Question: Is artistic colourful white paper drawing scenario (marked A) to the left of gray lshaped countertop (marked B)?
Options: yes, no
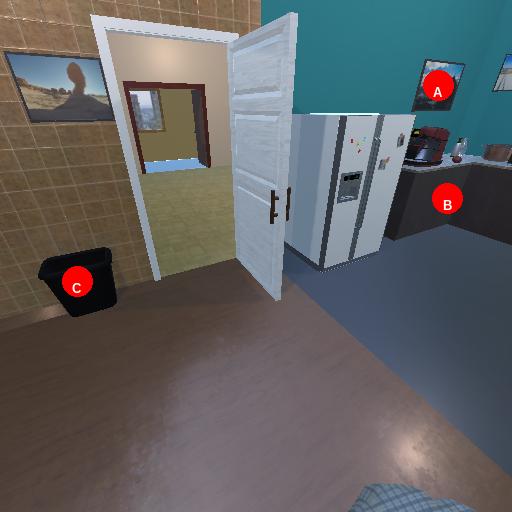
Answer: yes